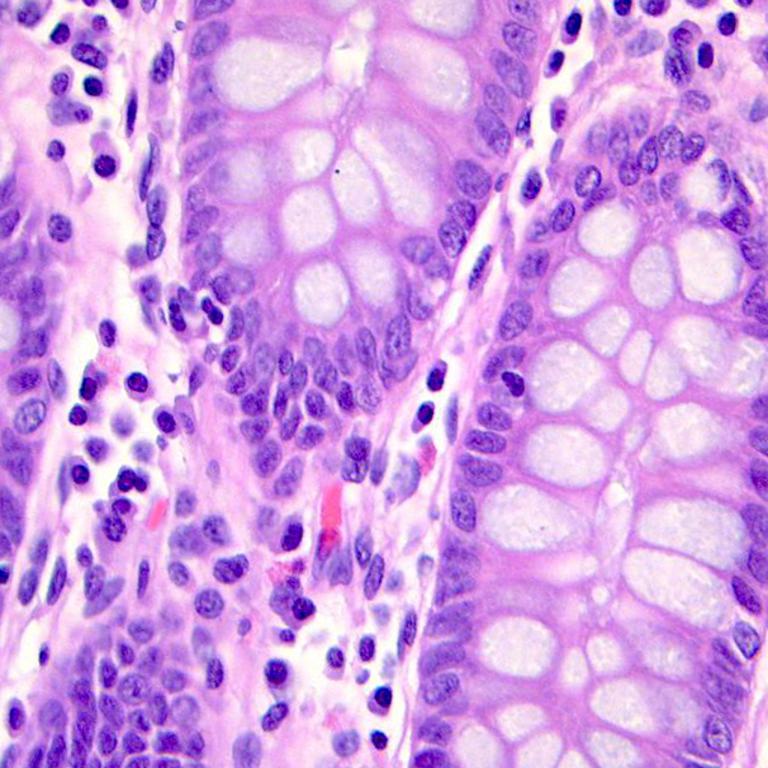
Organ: colon
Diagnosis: benign